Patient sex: M
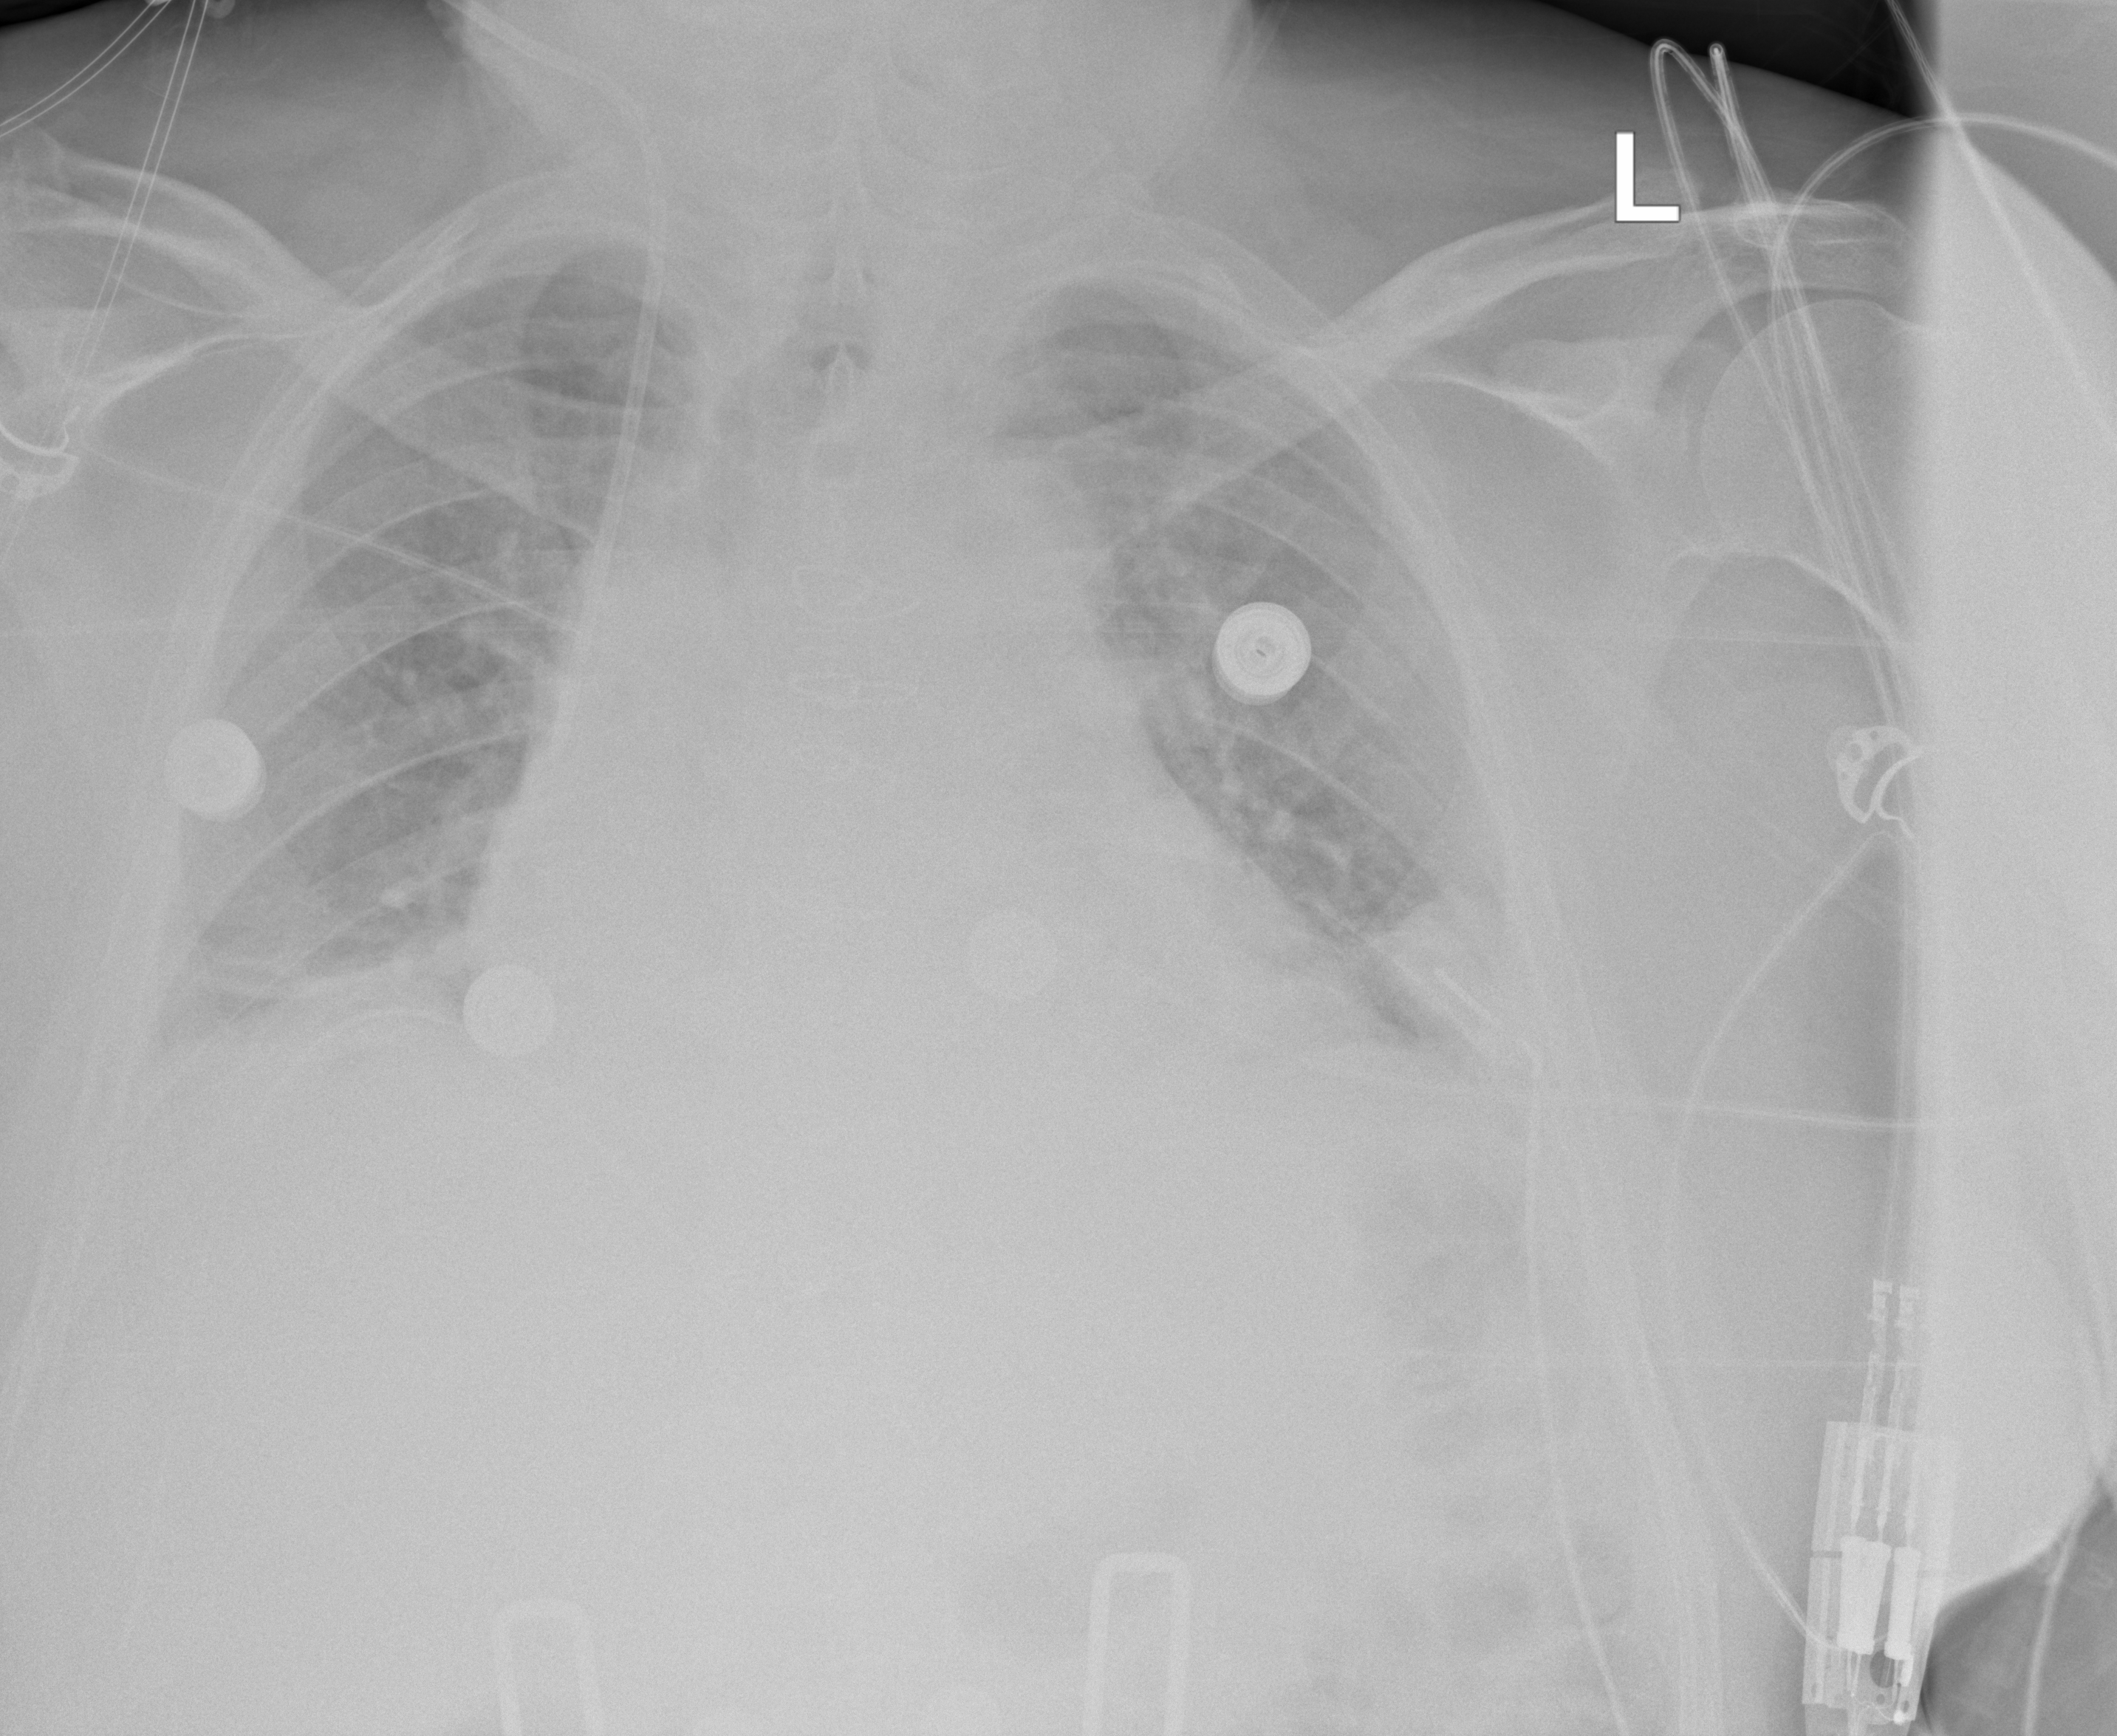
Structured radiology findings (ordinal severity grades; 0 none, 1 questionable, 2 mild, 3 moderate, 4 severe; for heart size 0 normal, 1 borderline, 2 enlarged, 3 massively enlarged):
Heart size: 2
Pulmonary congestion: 1
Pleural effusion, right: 2
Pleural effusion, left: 2
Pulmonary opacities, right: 0
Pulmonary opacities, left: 0
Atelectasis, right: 2
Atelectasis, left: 2